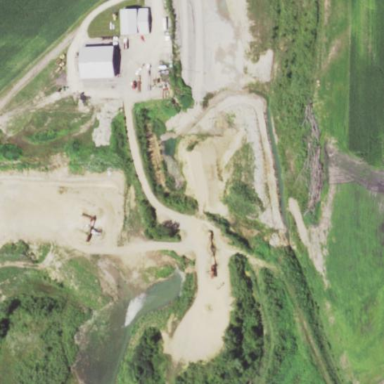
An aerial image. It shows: Quarry area.